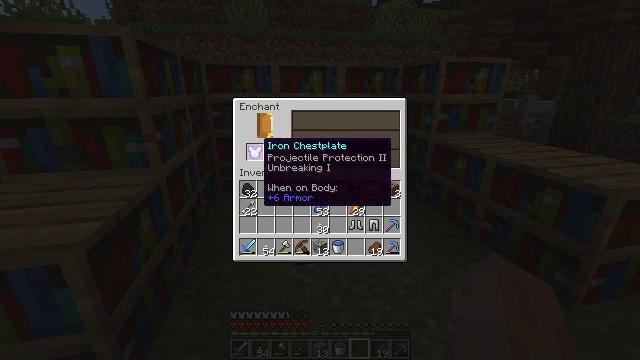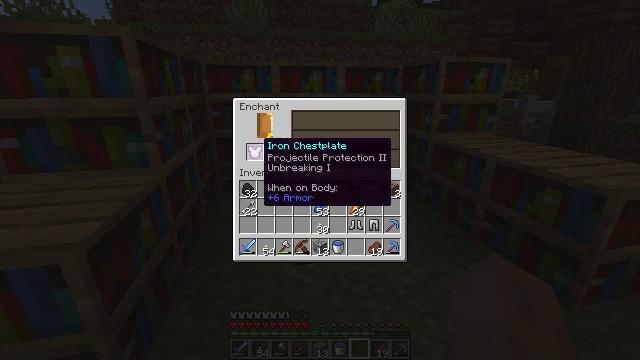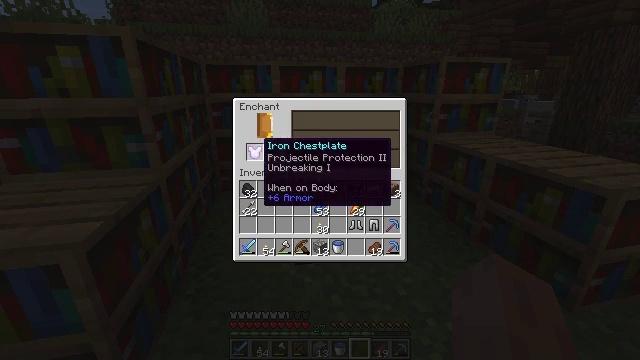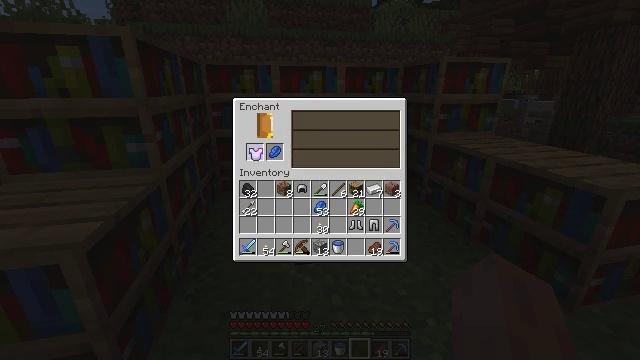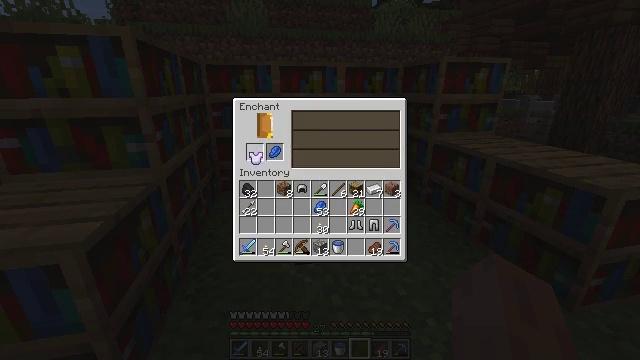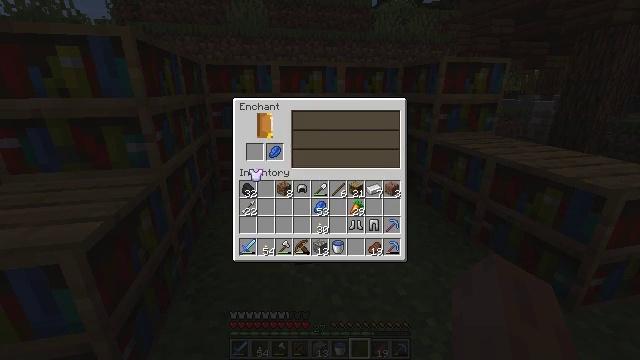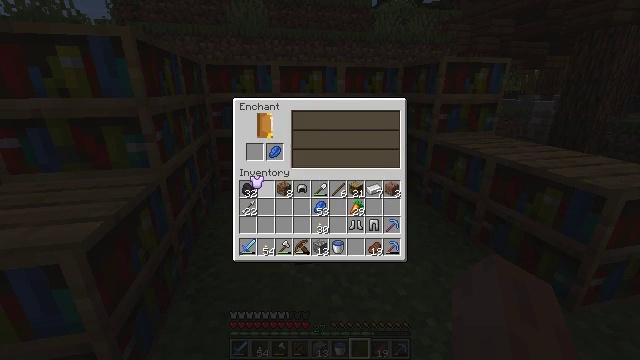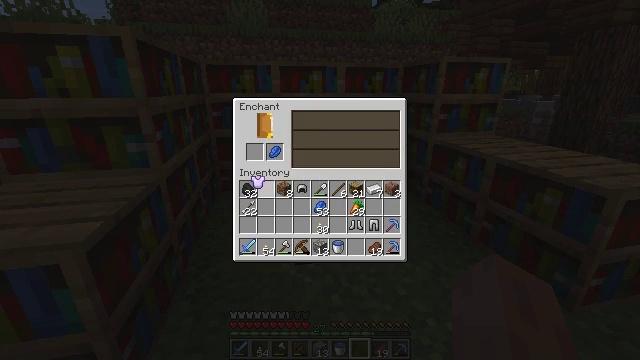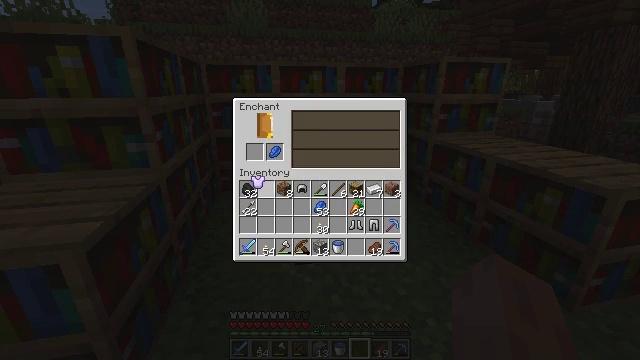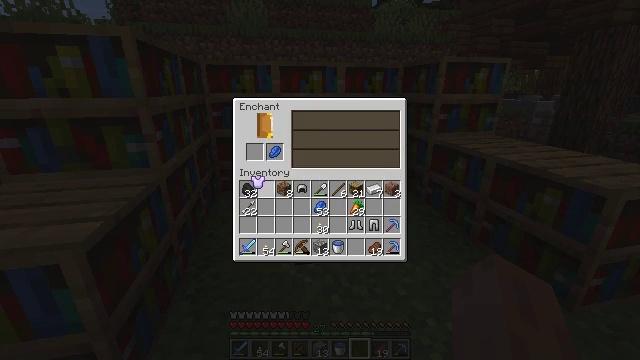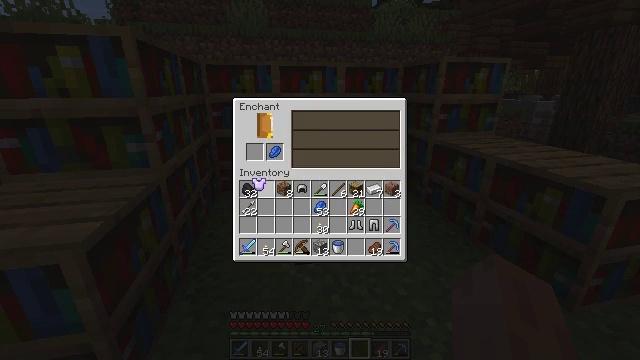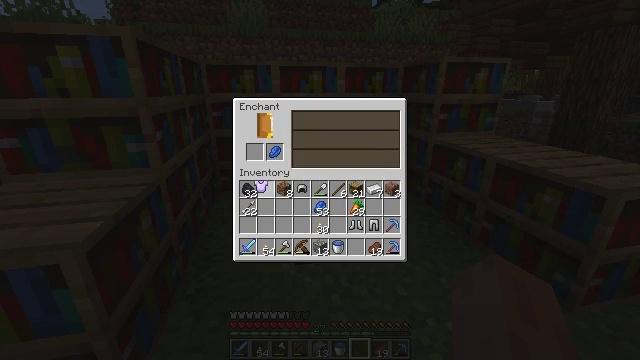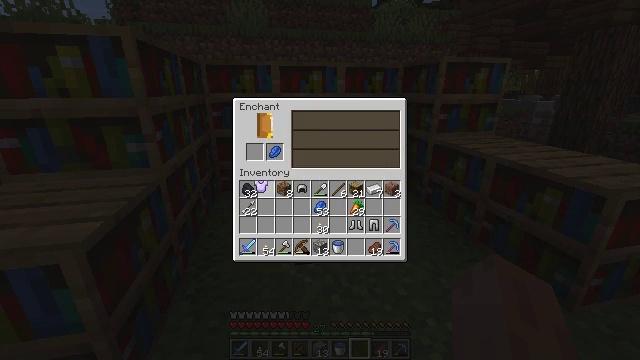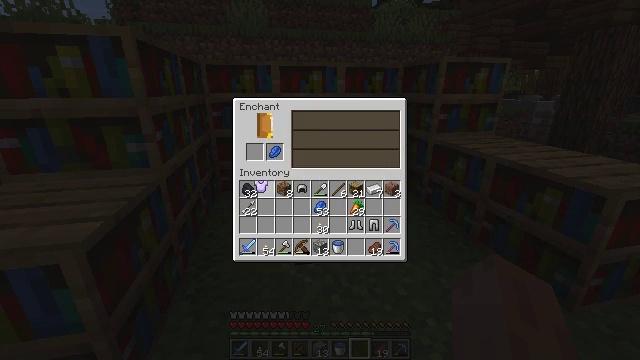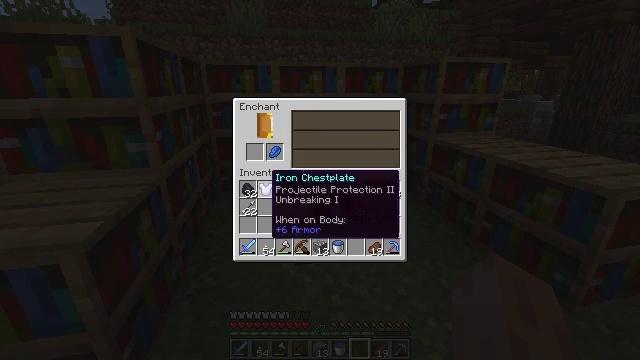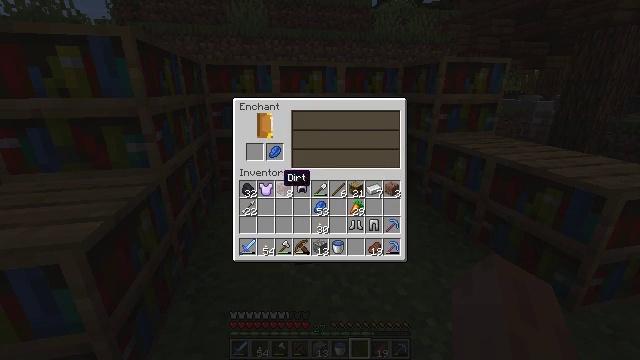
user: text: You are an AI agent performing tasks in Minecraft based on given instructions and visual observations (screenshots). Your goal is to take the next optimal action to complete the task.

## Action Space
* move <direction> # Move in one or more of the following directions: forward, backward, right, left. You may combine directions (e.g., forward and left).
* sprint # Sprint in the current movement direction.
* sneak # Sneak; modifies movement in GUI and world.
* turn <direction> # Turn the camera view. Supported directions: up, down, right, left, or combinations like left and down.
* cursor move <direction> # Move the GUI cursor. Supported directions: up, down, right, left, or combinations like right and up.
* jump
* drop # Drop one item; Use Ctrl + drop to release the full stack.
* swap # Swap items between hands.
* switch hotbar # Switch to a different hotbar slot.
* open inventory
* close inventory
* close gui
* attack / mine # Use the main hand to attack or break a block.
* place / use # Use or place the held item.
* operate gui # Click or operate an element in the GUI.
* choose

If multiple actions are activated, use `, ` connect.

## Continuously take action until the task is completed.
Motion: motion action
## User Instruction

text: Remove iron leggings from the inventory.
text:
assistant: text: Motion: no_op
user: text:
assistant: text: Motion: no_op
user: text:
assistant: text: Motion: operate gui
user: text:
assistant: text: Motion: operate gui
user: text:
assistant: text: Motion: cursor move down
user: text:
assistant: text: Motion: cursor move down
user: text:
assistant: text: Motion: no_op
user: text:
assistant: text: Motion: no_op
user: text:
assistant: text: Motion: no_op
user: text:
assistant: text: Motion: no_op
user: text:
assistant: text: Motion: operate gui
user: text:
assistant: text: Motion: operate gui
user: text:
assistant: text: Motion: operate gui
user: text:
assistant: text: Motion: no_op
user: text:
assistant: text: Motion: cursor move right
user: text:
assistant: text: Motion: cursor move right
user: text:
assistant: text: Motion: cursor move right
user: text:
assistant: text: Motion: no_op
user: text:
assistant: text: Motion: no_op
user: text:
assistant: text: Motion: operate gui
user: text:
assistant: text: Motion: operate gui
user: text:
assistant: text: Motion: operate gui
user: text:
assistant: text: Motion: cursor move left and up
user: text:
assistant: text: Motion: cursor move left and up
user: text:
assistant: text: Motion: no_op
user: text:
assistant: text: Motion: no_op
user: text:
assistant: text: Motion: operate gui
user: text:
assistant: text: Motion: operate gui
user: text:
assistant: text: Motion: operate gui
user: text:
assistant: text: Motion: no_op